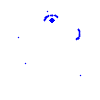
Particle: pion